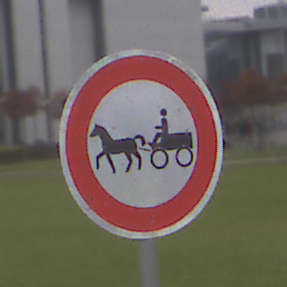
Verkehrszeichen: VerbotGespannfuhrwerke
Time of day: Midday
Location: Outdoor (Suburban)
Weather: Overcast
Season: NotSpecified
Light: Natural